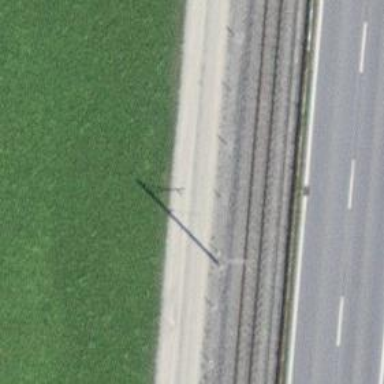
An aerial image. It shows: Narrow-gauge railway track with 1 electrified contact line.